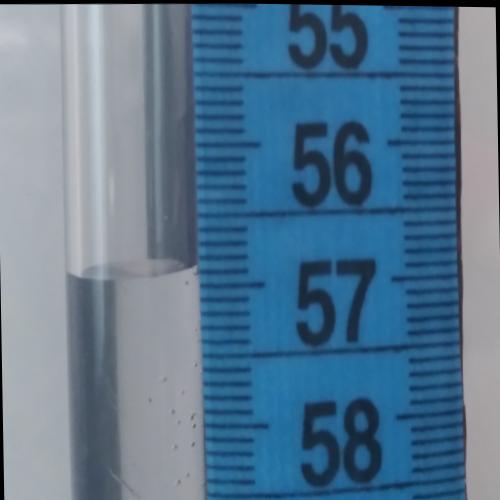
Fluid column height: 56.9 cm